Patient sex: F
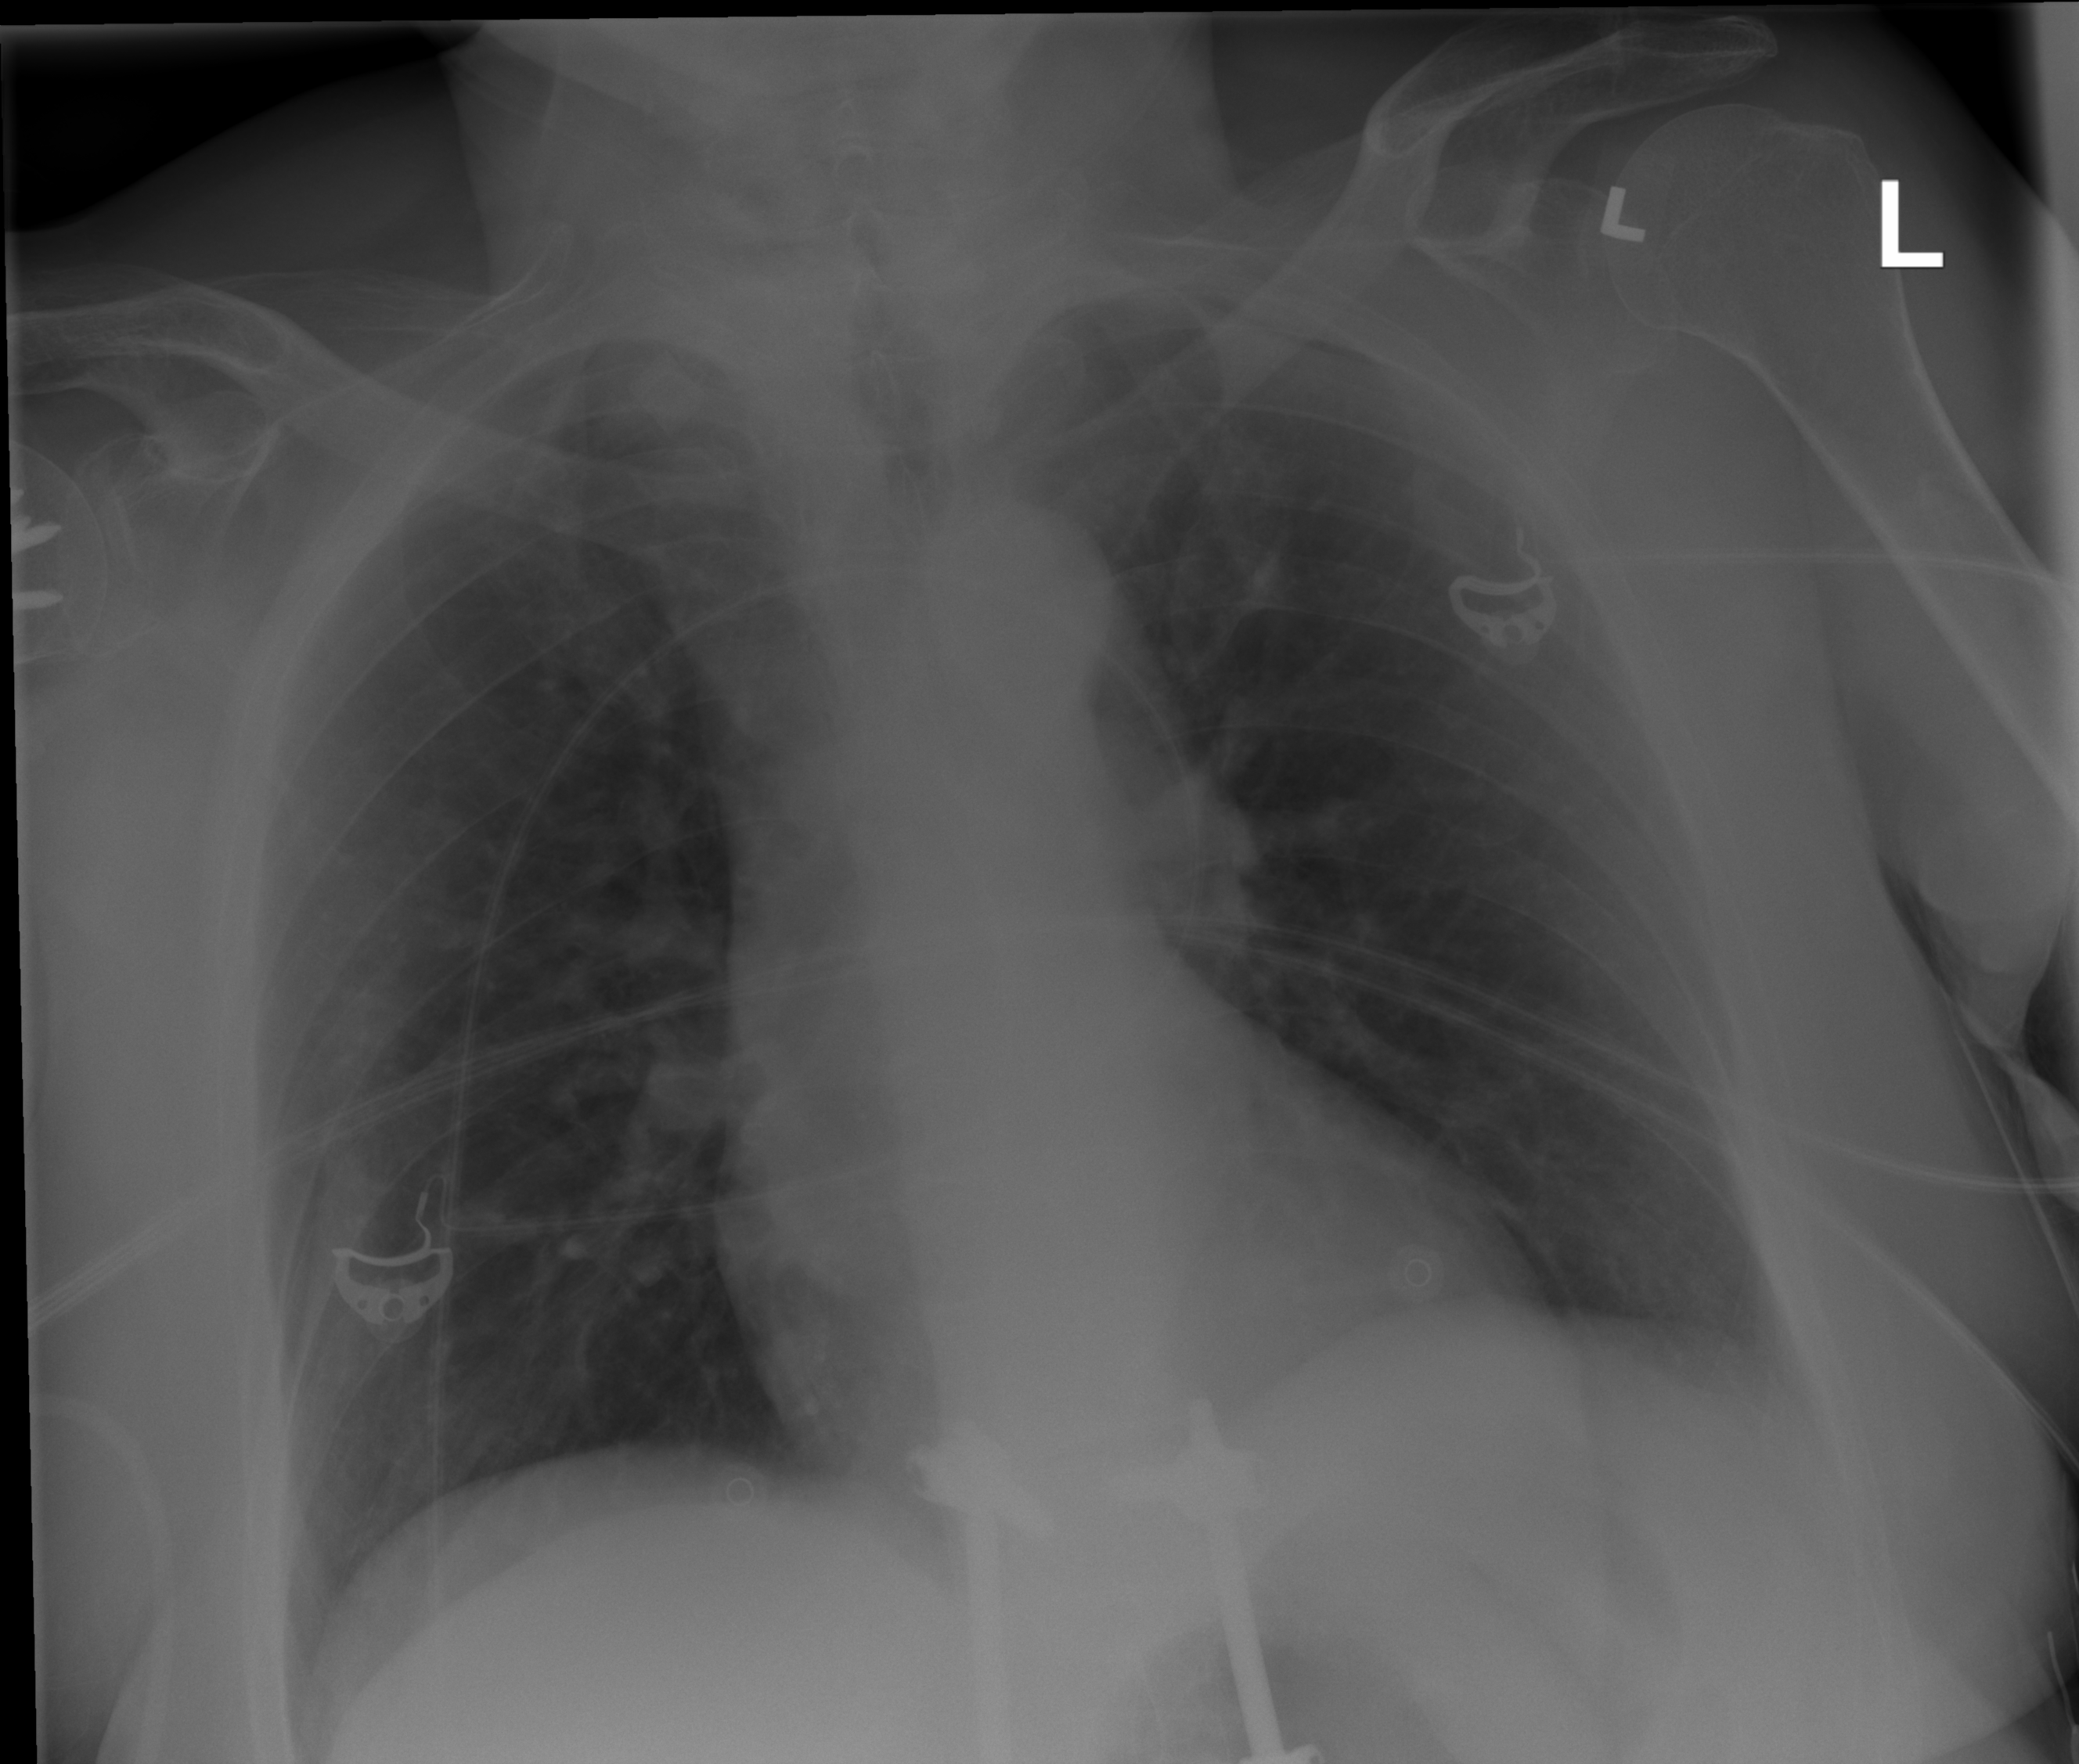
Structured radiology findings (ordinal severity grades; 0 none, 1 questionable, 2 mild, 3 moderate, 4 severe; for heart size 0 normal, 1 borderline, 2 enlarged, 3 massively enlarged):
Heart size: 0
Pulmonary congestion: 0
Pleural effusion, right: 0
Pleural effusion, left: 0
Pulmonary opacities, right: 0
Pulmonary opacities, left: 0
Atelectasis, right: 1
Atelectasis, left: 1